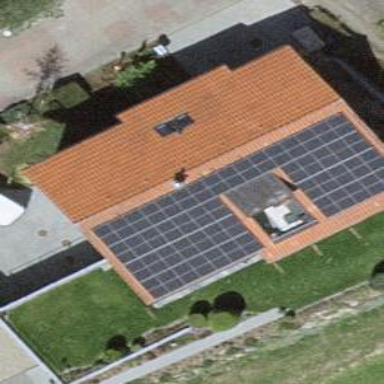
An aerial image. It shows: Solar photovoltaic panel generator.